Question: Yesterday I make this question:
<URL>
Everything works OK with the fixes but when I try to use a complex json to load in the viewModel some of the buttons (specifically on Groups) doesn't work.
To resume the problem. I have a json with the previous serialized data. I use that json to fill the viewModel, this works, load correctly the data but the problem are in the "group" template, because the data is loaded but the buttons doesn't work, the only button which is working is the "remove group".
(Please refer to the image)
Any idea to fix this? Thanks.
Jsfiddle example with the problem
<URL>

Here is the body html
'''
<div class="container">
<h1>Knockout.js Query Builder</h1>
<div class="alert alert-info">
<strong>Example Output</strong><br/>
</div>
<div data-bind="with: group">
<div data-bind="template: templateName"></div>
</div>
<input type="submit" value="Save" data-bind="click: Save"/>
</div>
<!-- HTML Template For Conditions -->
<script id="condition-template" type="text/html">
<div class="condition">
<select data-bind="options: fields, value: selectedField"></select>
<select data-bind="options: comparisons, value: selectedComparison"></select>
<input type="text" data-bind="value: value"></input>
<button class="btn btn-danger btn-xs" data-bind="click: $parent.removeChild"><span class="glyphicon glyphicon-minus-sign"></span></button>
</div>
</script>
<!-- HTML Template For Groups -->
<script id="group-template" type="text/html">
<div class="alert alert-warning alert-group">
<select data-bind="options: logicalOperators, value: selectedLogicalOperator"></select>
<button class="btn btn-xs btn-success" data-bind="click: addCondition"><span class="glyphicon glyphicon-plus-sign"></span> Add Condition</button>
<button class="btn btn-xs btn-success" data-bind="click: .addGroup"><span class="glyphicon glyphicon-plus-sign"></span> Add Group</button>
<button class="btn btn-xs btn-danger" data-bind="click: $parent.removeChild"><span class="glyphicon glyphicon-minus-sign"></span> Remove Group</button>
<div class="group-conditions">
<div data-bind="foreach: children">
<div data-bind="template: templateName"></div>
</div>
</div>
</div>
</script>
<!-- js -->
<script src="js/vendor/knockout-2.2.1.js"></script>
<script src="js/vendor/knockout-mapping.js"></script>
<script src="js/condition.js"></script>
<script src="js/group.js"></script>
<script src="js/viewModel.js"></script>
<script>
window.addEventListener('load', function(){
var json =
{"group":{"templateName":"group-template","children":[{"templateName":"condition-template","fields":["Points","Goals","Assists","Shots","Shot%","PPG","SHG","Penalty Mins"],"selectedField":"Points","comparisons":["=","<>","<","<=",">",">="],"selectedComparison":"=","value":0,"text":"Points = 0"},{"templateName":"condition-template","fields":["Points","Goals","Assists","Shots","Shot%","PPG","SHG","Penalty Mins"],"selectedField":"Points","comparisons":["=","<>","<","<=",">",">="],"selectedComparison":"=","value":0,"text":"Points = 0"},{"templateName":"condition-template","fields":["Points","Goals","Assists","Shots","Shot%","PPG","SHG","Penalty Mins"],"selectedField":"Points","comparisons":["=","<>","<","<=",">",">="],"selectedComparison":"=","value":0,"text":"Points = 0"},{"templateName":"group-template","children":[{"templateName":"condition-template","fields":["Points","Goals","Assists","Shots","Shot%","PPG","SHG","Penalty Mins"],"selectedField":"Points","comparisons":["=","<>","<","<=",">",">="],"selectedComparison":"=","value":0,"text":"Points = 0"},{"templateName":"condition-template","fields":["Points","Goals","Assists","Shots","Shot%","PPG","SHG","Penalty Mins"],"selectedField":"Points","comparisons":["=","<>","<","<=",">",">="],"selectedComparison":"=","value":0,"text":"Points = 0"},{"templateName":"condition-template","fields":["Points","Goals","Assists","Shots","Shot%","PPG","SHG","Penalty Mins"],"selectedField":"Points","comparisons":["=","<>","<","<=",">",">="],"selectedComparison":"=","value":0,"text":"Points = 0"}],"logicalOperators":["AND","OR"],"selectedLogicalOperator":"AND","text":"(Points = 0 AND Points = 0 AND Points = 0)"}],"logicalOperators":["AND","OR"],"selectedLogicalOperator":"AND","text":"(Points = 0 AND Points = 0 AND Points = 0 AND (Points = 0 AND Points = 0 AND Points = 0))"},"text":"(Points = 0 AND Points = 0 AND Points = 0 AND (Points = 0 AND Points = 0 AND Points = 0))"};
var vm = new QueryBuilder.ViewModel();
ko.mapping.fromJS(json.group, {}, vm.group);
ko.applyBindings(vm);
}, true);
</script>
'''
Condition.js:
'''
window.QueryBuilder = (function(exports, ko){
function Condition(){
var self = this;
self.templateName = 'condition-template';
self.fields = ko.observableArray(['Points', 'Goals', 'Assists', 'Shots', 'Shot%', 'PPG', 'SHG', 'Penalty Mins']);
self.selectedField = ko.observable('Points');
self.comparisons = ko.observableArray(['=', '<>', '<', '<=', '>', '>=']);
self.selectedComparison = ko.observable('=');
self.value = ko.observable(0);
}
exports.Condition = Condition;
return exports;
})(window.QueryBuilder || {}, window.ko);
'''
Group.js
'''
window.QueryBuilder = (function(exports, ko){
var Condition = exports.Condition;
function Group(){
var self = this;
self.templateName = 'group-template';
self.children = ko.observableArray();
self.logicalOperators = ko.observableArray(['AND', 'OR']);
self.selectedLogicalOperator = ko.observable('AND');
// give the group a single default condition
self.children.push(new Condition());
self.addCondition = function(){
self.children.push(new Condition());
};
self.addGroup = function(){
self.children.push(new Group());
};
self.removeChild = function(child){
self.children.remove(child);
};
}
exports.Group = Group;
return exports;
})(window.QueryBuilder || {}, window.ko);
'''
ViewModel.js
'''
window.QueryBuilder = (function(exports, ko){
var Group = exports.Group;
function ViewModel() {
var self = this;
self.group = ko.observable(new Group());
self.load = function (data) {
ko.mapping.fromJS(data, self);
}
self.Save = function () {
console.log(ko.toJSON(self));
}
}
exports.ViewModel = ViewModel;
return exports;
})(window.QueryBuilder || {}, window.ko);
'''
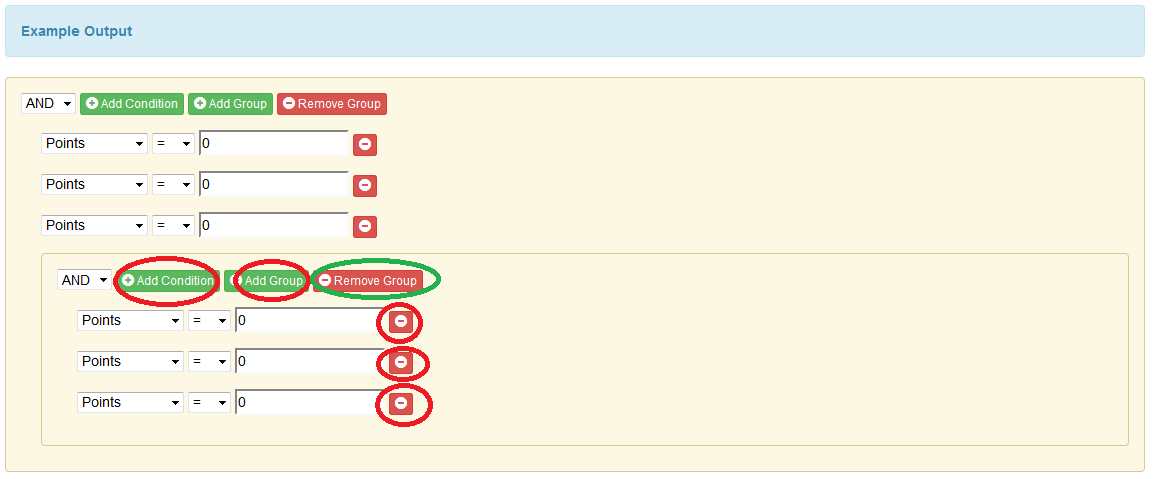
Answer: Your issue is caused by the fact that the mapping plugin makes your data observable, but doesn't augment your data with the functions in your model such as the add, remove, etc... functions. If you do a console log for the json data when it's inserted into the view model you will notice that the data is observable but the functions are missing. You need to provide a mapping to customize your Group, Condition, etc.. constructors. Because the children array in your case is of mixed types (condition or group) Here is a custom mapping to take care of that:
'''
var childrenMapping = {
'children': {
create: function(options) {
var data = options.data;
console.log(data);
var object;
switch(data.templateName) {
case 'condition-template':
object = new QueryBuilder.Condition(data);
break;
case 'group-template':
object = new QueryBuilder.Group(data);
break;
}
return object;
}
}
};
'''
Then you simply need to provide this mapping in your initial mapping
'''
ko.mapping.fromJS(json.group, childrenMapping, vm.group);
'''
Then inside the constructor of the Group object:
'''
function Group(data){
var self = this;
self.templateName = 'group-template';
...
ko.mapping.fromJS(data, childrenMapping, this);
}
'''
You also need to update the Condition constructor to accept the data provided by the mapping, but since conditions don't have children you do not need to provide the childrenMapping here:
'''
function Condition(data){
var self = this;
self.templateName = 'condition-template';
...
ko.mapping.fromJS(data, {}, this);
}
'''
I've the mapping at the end of both function so that the mapped values override you initial value.
The updated jsfiddle here:
<URL>
This answer is related:
<URL>